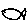
Label: fish